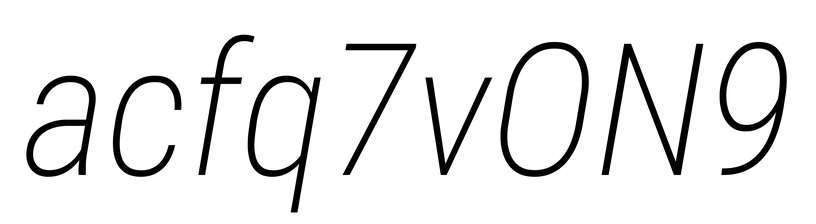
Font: Roboto-Italic_Condensed_ExtraLight_Italic